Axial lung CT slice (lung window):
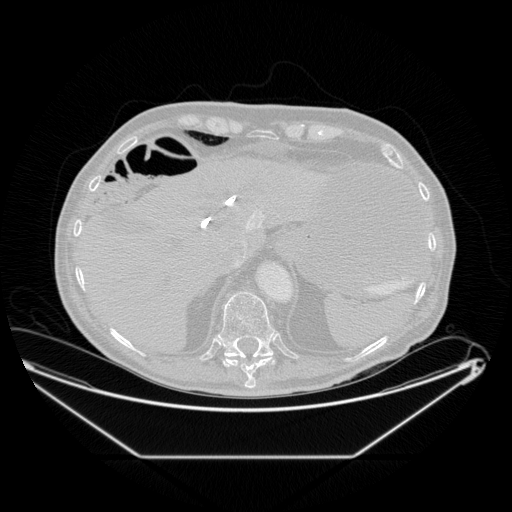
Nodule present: no